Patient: sex F, age 31
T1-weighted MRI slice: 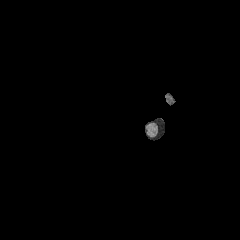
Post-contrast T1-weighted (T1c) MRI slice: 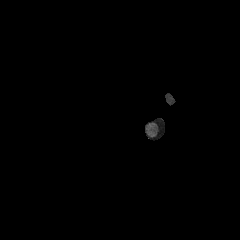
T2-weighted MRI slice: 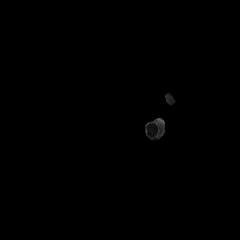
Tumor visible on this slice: no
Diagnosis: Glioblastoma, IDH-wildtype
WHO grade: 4